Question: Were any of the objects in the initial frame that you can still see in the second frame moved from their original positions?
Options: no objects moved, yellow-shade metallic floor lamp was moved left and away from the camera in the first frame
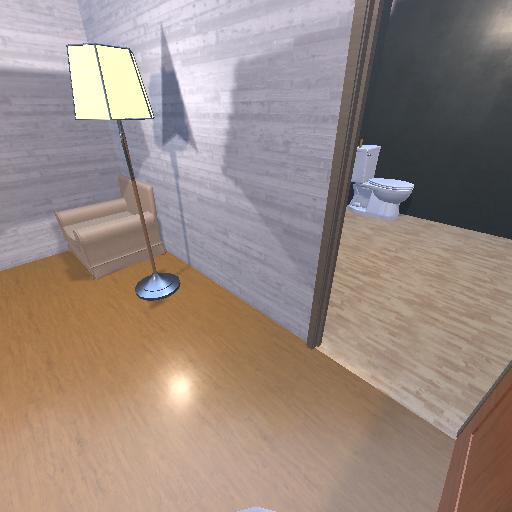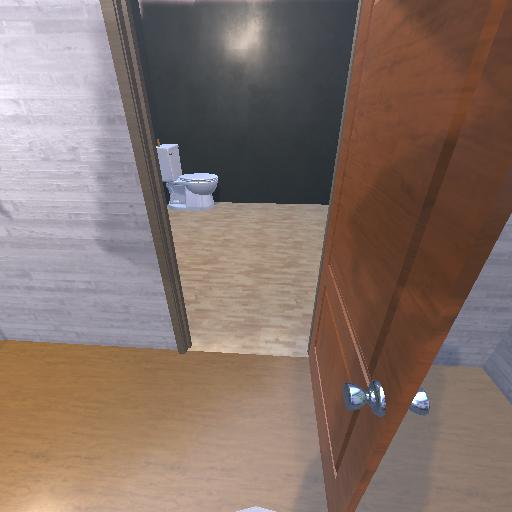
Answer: no objects moved